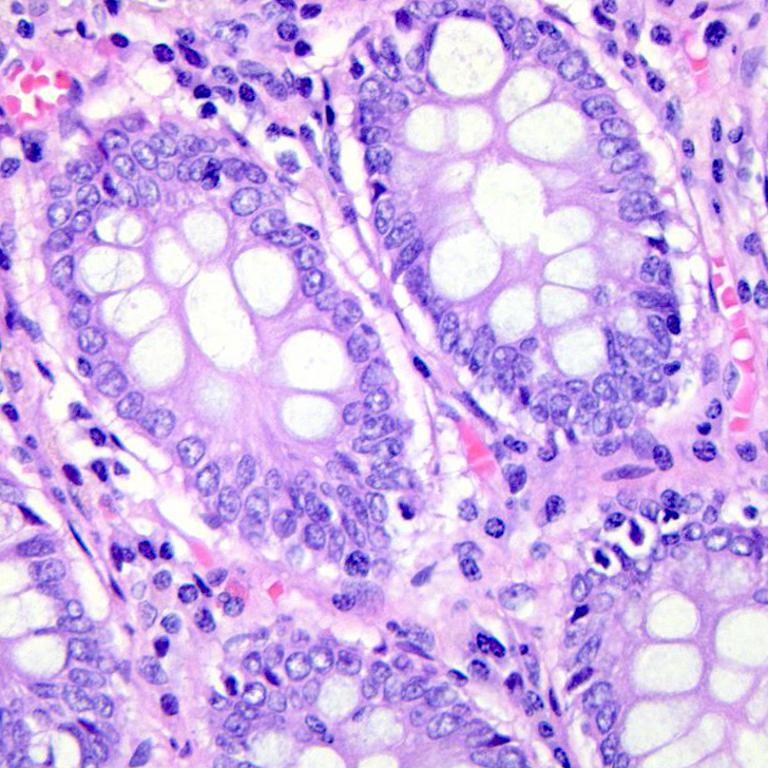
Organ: colon
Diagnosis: benign